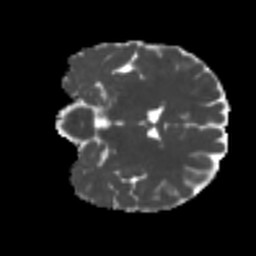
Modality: MD
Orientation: coronal
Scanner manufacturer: siemens
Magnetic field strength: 3 T
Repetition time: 4 s
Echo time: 0.0594 s